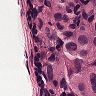
Metastatic tissue present: yes